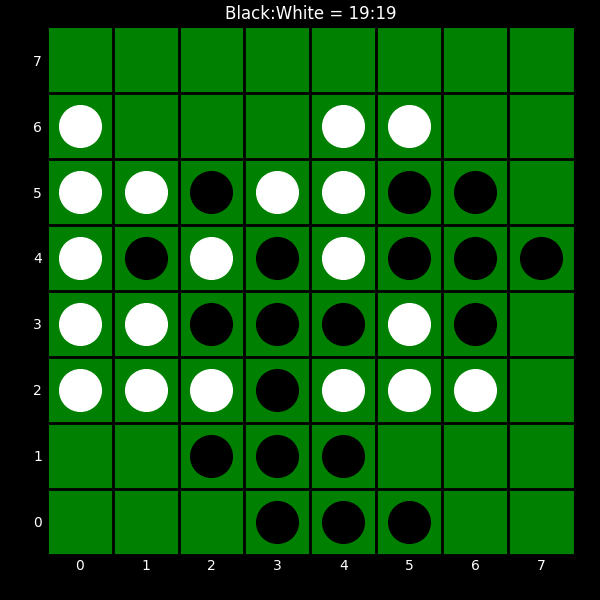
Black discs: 19
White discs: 19